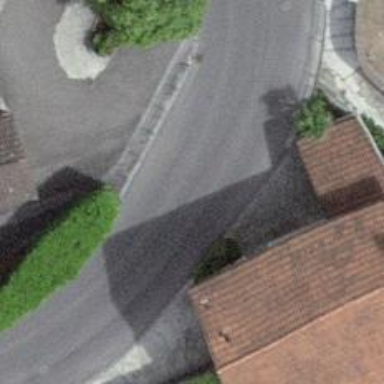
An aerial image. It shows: Residential road with asphalt surface and no sidewalk.